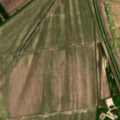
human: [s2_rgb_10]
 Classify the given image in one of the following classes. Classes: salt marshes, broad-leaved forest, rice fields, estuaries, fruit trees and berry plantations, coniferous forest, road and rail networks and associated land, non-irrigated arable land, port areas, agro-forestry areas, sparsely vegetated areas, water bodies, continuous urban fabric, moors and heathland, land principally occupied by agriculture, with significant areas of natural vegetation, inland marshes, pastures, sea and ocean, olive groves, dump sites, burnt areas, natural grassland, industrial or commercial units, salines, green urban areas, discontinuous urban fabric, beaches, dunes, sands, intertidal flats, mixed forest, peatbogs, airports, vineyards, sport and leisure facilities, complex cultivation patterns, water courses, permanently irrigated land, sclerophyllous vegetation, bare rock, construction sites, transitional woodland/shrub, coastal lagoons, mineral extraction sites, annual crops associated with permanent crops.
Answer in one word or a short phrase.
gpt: industrial or commercial units, non-irrigated arable land, transitional woodland/shrub, inland marshes